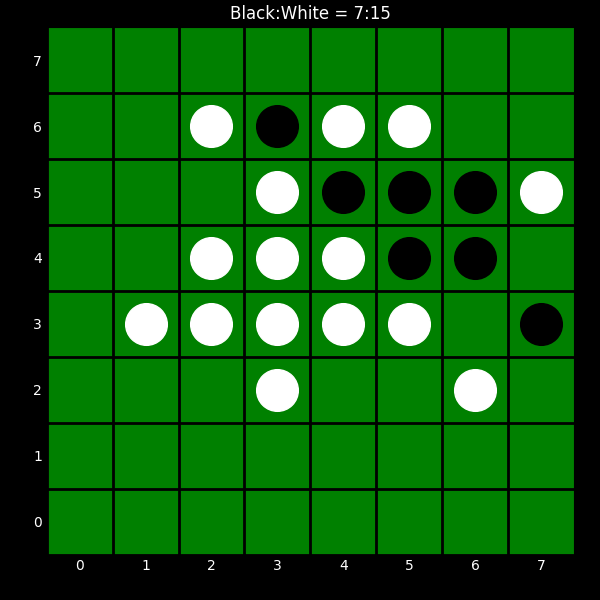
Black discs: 7
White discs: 15